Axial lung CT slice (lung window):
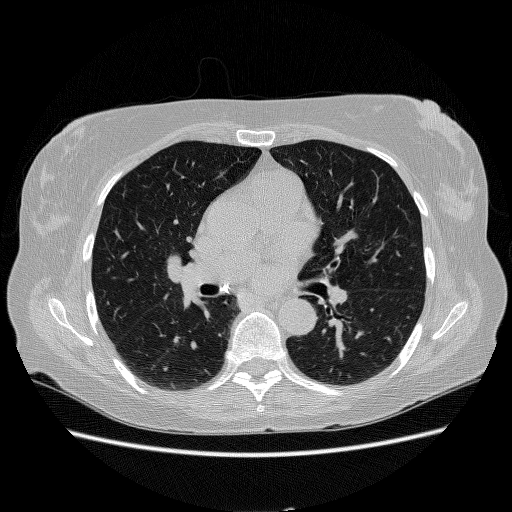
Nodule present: no